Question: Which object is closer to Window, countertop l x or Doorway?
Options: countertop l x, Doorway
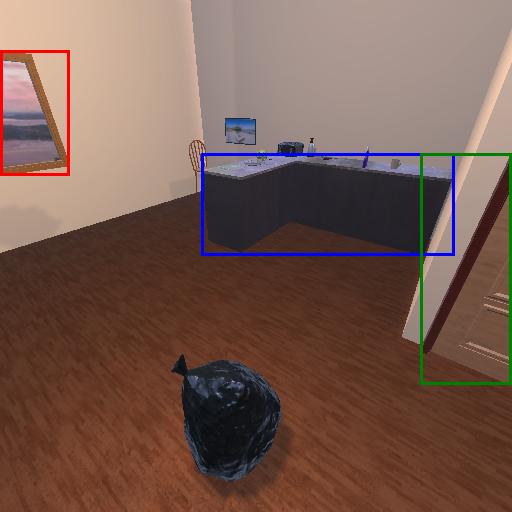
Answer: countertop l x